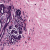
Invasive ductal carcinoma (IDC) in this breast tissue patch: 0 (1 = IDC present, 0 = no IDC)